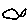
Label: fish